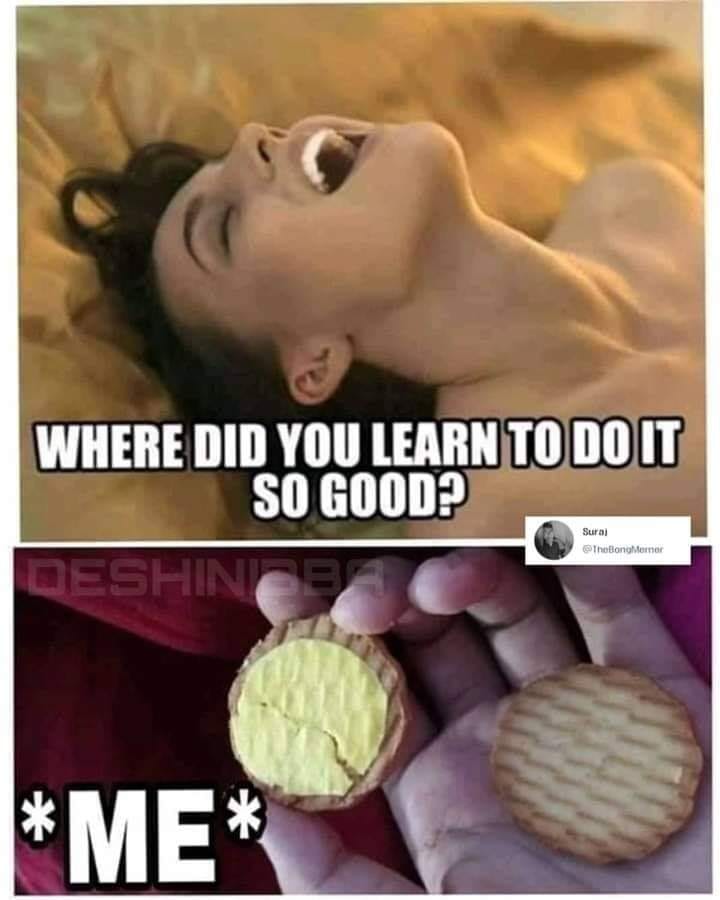
Caption: WHERE DID YOU LEARN TO DO IT SO GOOD? *ME*
Label: hate